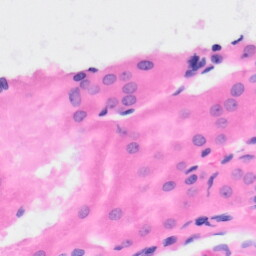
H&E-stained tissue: Kidney